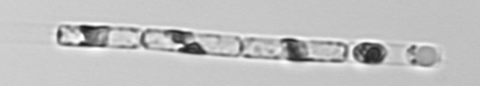
Label: Guinardia_delicatula_TAG_internal_parasite